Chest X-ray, PA view. Patient: 57 years old, sex F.
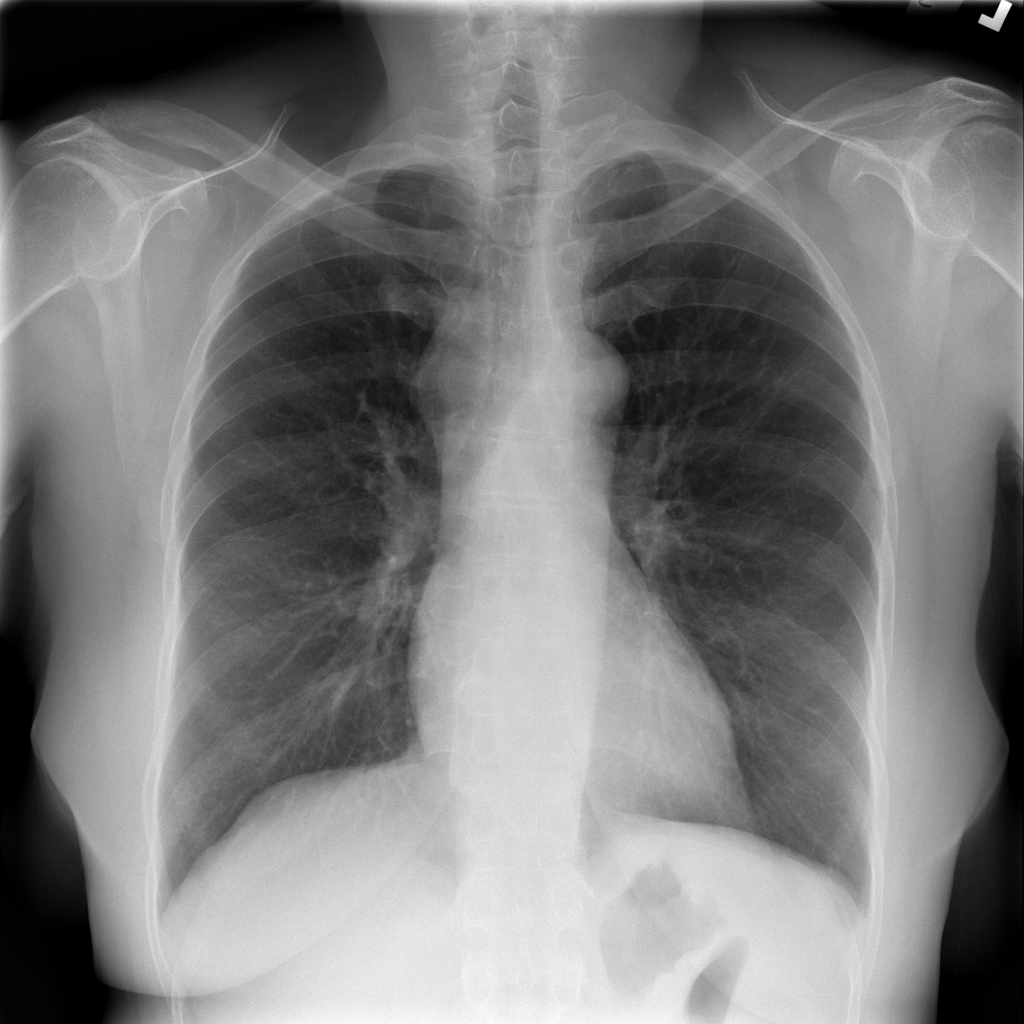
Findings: No Finding